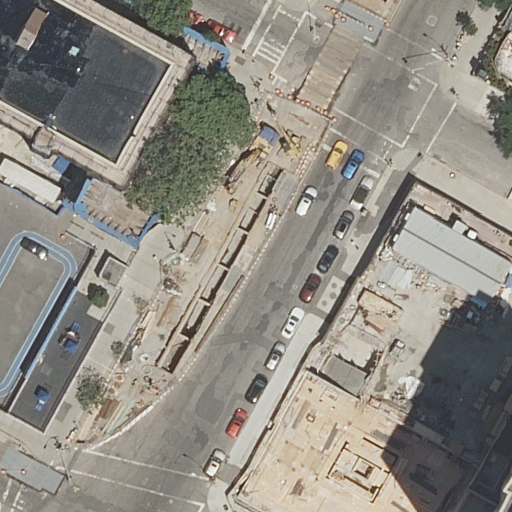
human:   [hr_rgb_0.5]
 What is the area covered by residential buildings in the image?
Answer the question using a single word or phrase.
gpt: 792m2

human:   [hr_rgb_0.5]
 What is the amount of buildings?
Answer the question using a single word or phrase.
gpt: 3

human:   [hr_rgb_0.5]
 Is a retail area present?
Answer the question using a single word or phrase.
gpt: yes

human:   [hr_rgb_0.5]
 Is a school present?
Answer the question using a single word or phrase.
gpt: yes

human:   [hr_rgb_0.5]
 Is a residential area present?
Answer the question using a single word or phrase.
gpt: yes

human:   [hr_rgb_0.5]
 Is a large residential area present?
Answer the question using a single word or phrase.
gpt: no

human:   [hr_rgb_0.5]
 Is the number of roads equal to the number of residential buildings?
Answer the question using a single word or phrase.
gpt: no

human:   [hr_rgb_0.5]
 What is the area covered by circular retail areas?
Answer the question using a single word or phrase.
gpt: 0m2

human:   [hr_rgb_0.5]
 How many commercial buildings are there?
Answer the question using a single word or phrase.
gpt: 0

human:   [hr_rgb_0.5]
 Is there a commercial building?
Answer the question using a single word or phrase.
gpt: no

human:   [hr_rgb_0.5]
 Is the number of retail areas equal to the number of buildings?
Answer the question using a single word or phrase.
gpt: no

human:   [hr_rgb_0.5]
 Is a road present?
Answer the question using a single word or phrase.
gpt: yes

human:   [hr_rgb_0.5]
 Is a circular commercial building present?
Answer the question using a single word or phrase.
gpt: no

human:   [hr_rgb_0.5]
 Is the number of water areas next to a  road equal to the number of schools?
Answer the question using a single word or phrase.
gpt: no

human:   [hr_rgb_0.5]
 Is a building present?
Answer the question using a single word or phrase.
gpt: yes

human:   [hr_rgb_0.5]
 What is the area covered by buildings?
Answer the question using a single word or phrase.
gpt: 1572m2

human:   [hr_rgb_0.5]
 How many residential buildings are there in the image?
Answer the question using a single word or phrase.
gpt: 1

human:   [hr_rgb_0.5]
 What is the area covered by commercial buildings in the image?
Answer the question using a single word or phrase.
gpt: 0m2

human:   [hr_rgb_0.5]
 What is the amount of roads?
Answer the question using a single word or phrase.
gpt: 7

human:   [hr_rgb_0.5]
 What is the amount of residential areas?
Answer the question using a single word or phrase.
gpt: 1

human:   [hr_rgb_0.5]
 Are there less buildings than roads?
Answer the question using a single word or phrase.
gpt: yes

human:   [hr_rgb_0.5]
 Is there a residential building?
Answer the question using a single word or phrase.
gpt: yes

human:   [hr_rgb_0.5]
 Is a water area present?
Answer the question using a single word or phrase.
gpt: no

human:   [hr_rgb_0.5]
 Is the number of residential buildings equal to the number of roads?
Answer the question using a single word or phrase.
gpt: no

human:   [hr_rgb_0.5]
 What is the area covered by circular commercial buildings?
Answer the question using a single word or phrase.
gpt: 0m2

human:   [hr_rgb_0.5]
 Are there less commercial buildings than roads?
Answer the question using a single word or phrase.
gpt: yes

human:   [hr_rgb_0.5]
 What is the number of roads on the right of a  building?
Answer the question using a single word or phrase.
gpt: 6

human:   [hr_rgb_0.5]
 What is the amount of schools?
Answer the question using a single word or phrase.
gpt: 1

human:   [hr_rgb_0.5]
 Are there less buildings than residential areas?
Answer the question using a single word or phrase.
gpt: no

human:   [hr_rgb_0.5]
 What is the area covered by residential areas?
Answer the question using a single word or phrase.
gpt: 0m2

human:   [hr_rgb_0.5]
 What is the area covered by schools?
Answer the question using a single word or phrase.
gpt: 748m2

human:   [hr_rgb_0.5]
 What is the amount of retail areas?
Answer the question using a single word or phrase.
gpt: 1

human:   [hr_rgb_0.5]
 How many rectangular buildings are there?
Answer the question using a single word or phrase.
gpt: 2

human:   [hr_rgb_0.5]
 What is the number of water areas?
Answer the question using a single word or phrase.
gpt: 0

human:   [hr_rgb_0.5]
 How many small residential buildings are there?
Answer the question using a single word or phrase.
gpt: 0

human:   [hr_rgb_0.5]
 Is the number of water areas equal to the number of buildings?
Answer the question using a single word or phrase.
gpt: no

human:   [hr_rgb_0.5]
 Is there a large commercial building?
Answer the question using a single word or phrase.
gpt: no

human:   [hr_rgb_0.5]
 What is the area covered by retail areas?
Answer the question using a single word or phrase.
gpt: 8157m2

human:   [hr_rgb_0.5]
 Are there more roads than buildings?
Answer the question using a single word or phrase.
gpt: yes

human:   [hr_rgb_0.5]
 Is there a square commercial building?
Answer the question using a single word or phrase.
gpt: no

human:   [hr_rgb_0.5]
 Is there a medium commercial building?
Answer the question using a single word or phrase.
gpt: no

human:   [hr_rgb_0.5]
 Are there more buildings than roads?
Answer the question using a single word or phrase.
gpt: no

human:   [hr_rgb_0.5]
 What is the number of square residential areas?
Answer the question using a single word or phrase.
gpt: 0

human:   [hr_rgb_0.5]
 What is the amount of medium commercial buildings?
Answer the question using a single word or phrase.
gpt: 0

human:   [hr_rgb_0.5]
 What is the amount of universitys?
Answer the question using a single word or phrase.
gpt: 1

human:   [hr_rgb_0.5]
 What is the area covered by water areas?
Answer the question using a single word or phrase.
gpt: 0m2

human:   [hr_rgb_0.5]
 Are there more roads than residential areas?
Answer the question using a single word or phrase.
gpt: yes

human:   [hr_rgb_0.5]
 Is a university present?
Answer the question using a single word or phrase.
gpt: yes

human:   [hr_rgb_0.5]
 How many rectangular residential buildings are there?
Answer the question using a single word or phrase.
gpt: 1

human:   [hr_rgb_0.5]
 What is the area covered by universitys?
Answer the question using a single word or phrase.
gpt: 4654m2

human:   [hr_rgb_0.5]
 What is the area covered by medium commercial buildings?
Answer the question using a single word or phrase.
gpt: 0m2

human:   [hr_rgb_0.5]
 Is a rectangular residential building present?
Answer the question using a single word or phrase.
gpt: yes

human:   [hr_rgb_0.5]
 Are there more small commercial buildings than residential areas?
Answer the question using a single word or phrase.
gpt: no

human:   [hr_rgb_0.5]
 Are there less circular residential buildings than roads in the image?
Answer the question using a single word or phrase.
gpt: yes

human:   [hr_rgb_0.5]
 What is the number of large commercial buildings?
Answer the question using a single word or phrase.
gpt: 0

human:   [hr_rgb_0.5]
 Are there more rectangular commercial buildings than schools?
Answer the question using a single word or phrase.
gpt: no

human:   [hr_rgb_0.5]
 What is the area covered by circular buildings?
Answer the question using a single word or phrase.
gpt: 0m2

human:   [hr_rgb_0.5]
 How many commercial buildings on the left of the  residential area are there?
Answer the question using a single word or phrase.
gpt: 0

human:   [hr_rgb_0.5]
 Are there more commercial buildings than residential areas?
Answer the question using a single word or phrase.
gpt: no

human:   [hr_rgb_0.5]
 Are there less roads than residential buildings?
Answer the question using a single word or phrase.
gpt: no

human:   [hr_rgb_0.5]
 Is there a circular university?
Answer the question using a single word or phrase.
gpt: no

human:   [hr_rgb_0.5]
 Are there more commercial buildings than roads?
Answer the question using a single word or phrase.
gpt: no

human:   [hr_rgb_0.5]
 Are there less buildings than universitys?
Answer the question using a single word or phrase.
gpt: no

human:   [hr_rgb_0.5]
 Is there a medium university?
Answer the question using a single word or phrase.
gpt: no